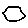
Label: hexagon